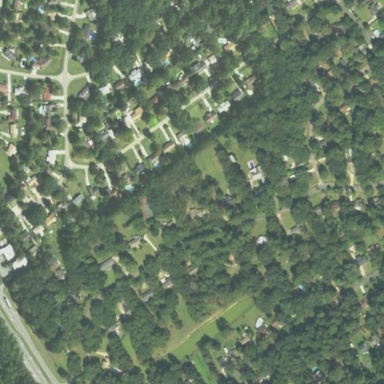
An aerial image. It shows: Residential area composed of single-family homes.